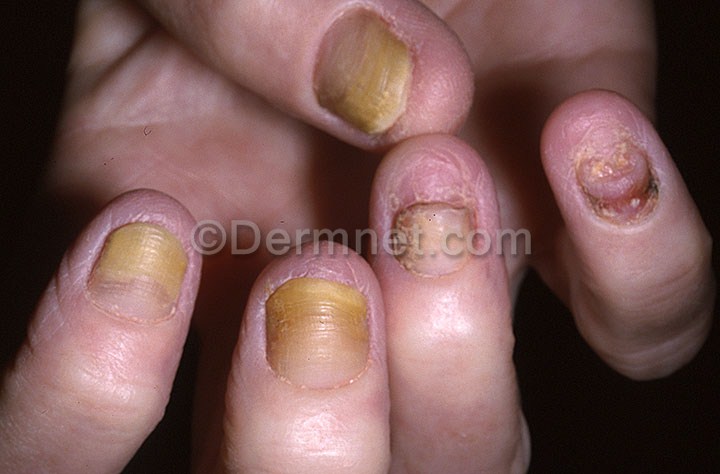
Disease: Nail Fungus and other Nail Disease